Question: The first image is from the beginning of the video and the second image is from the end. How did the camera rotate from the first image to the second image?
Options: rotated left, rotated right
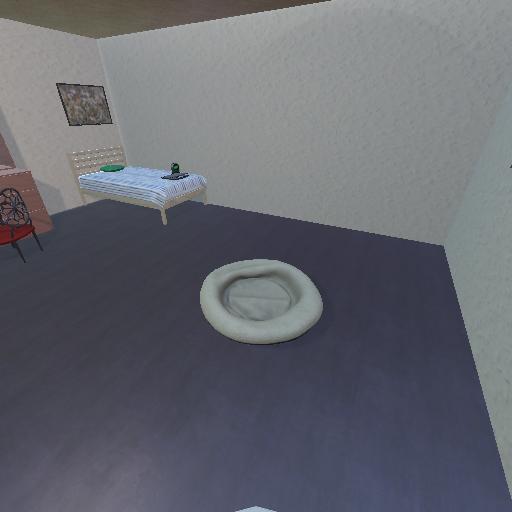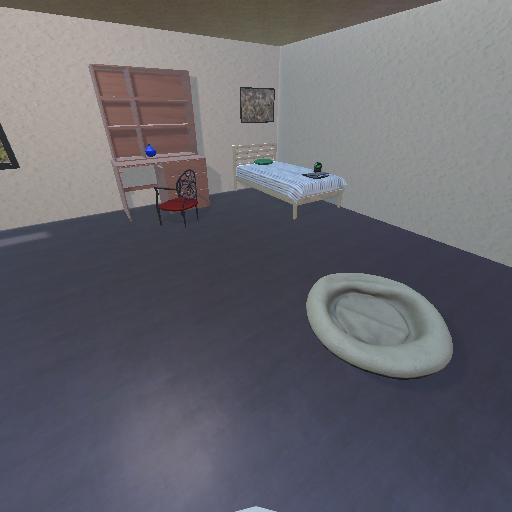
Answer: rotated left